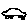
Label: car